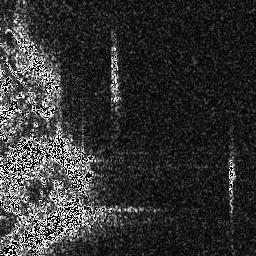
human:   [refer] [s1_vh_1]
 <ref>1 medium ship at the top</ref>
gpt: <box>[[41, 17, 47, 40, 0]]</box>